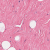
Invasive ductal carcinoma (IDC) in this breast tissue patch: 0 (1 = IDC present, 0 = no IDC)